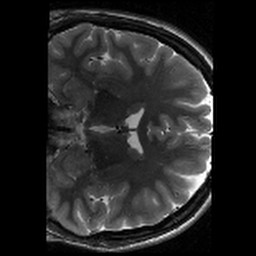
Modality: T2w
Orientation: coronal
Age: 21
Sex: female
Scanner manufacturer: siemens
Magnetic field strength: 3 T
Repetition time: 8.02 s
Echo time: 0.08 s